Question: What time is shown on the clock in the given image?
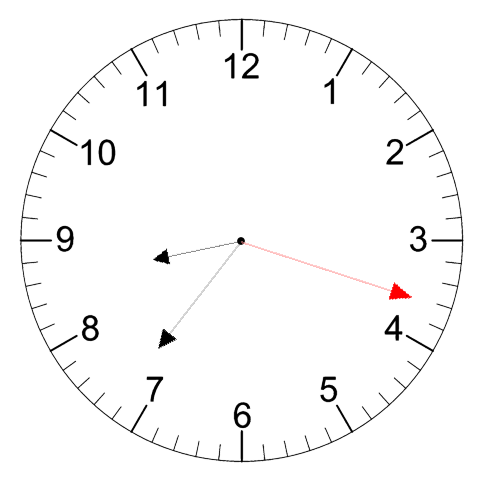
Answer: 08:36:18